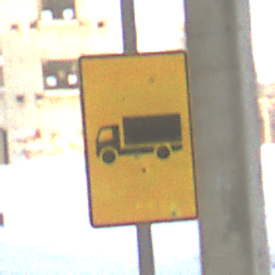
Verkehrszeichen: KFZZulaessigeGesamtmasse3Komma5TOhnePfeilsymbol
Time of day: MorningAfternoon
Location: Roofed (Suburban)
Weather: PartlyCloudy
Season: Winter
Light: Natural